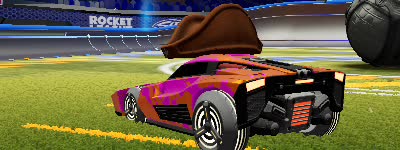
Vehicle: breakout